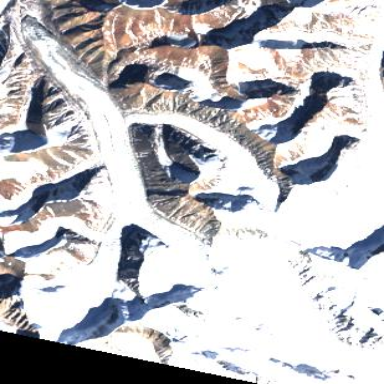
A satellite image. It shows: Stunning view of glacier.